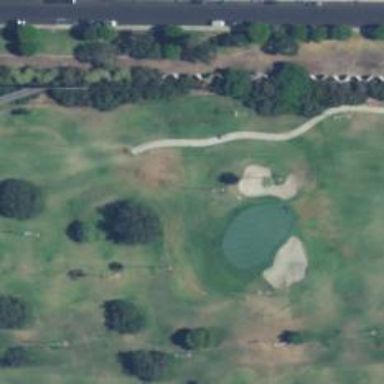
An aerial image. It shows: View of golf hole.